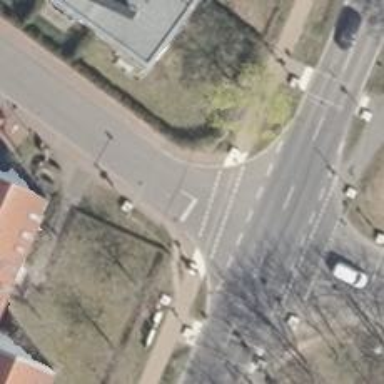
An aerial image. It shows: Road with "give way" sign.